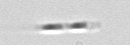
Label: Leptocylindrus